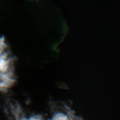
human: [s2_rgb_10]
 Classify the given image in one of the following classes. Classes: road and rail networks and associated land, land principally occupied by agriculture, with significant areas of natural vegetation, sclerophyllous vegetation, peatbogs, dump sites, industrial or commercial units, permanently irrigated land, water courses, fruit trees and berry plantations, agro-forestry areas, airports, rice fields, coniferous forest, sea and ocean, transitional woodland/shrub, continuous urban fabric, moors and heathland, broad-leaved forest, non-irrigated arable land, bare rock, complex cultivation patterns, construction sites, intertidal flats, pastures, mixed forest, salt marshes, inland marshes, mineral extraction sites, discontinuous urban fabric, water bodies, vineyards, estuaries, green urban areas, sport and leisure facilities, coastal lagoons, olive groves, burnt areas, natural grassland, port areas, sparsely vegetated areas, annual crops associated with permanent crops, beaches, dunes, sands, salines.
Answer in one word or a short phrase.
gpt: coniferous forest, water bodies